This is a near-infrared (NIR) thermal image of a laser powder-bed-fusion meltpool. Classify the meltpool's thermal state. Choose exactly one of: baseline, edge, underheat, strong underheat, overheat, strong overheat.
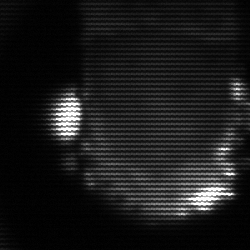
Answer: baseline